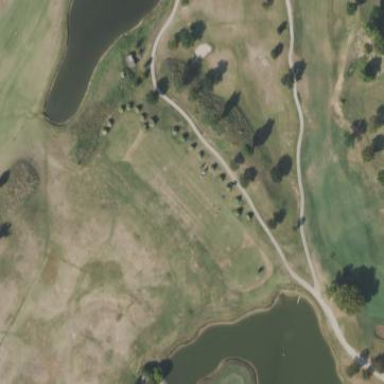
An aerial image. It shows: Golf tee on grassy land.